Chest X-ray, PA view. Patient: 31 years old, sex F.
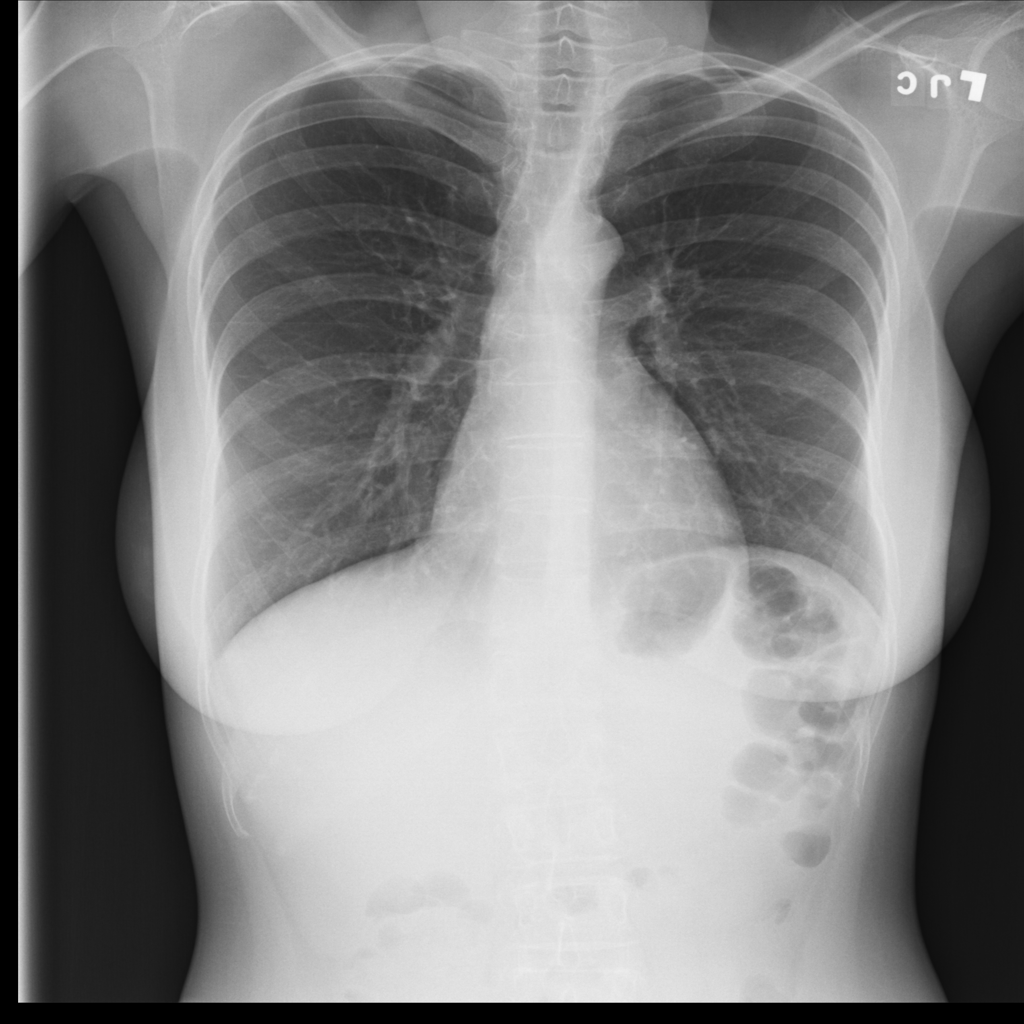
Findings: No Finding